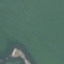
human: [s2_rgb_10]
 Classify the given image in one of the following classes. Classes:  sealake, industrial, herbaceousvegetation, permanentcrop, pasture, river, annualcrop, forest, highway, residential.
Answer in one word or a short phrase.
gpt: SeaLake